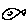
Label: fish